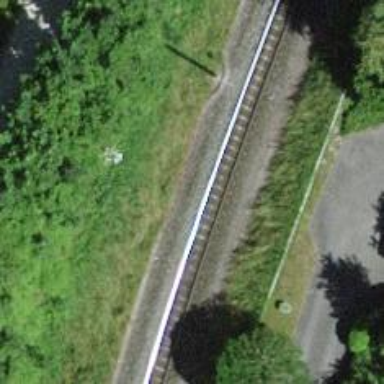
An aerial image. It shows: Narrow-gauge railway with 1 track. The tracks are electrified with contact line.